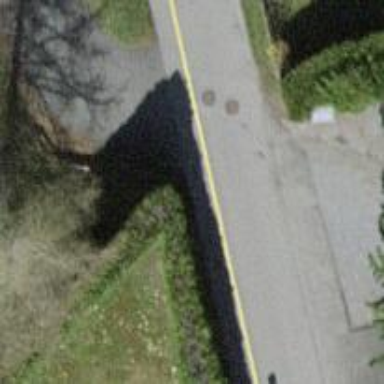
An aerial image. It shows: Hedge barrier.